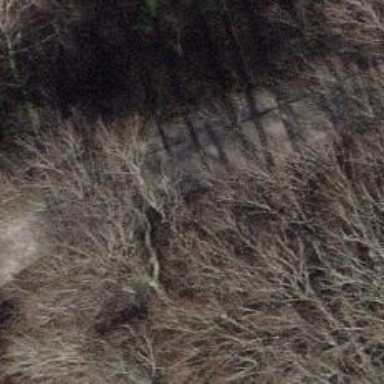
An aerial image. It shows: Unclassified road.